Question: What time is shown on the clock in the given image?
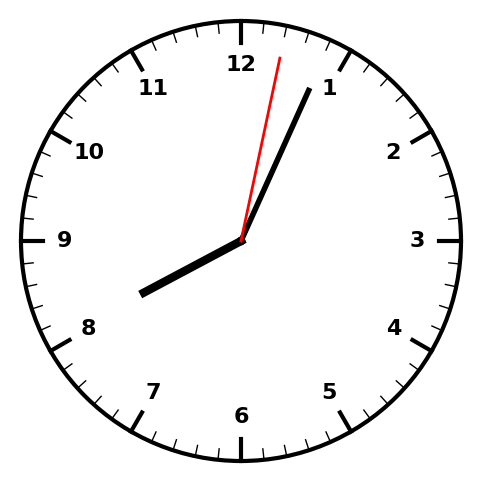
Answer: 08:04:02